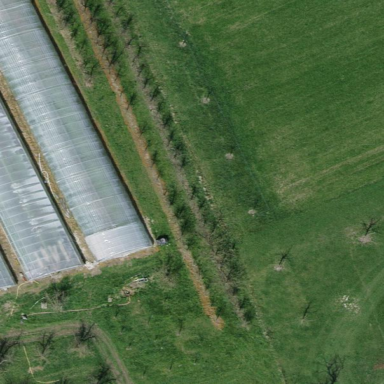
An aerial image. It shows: Greenhouse.